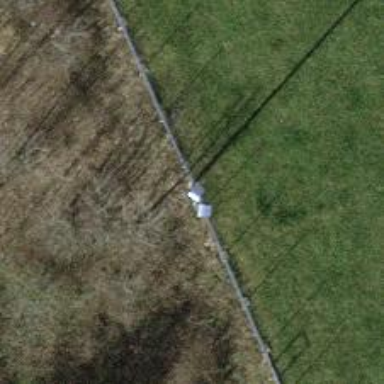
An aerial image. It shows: Mast structure.